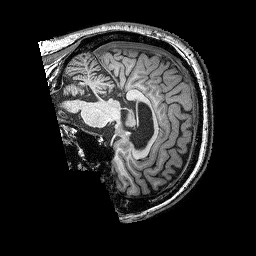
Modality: T1w
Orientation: sagittal
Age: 56
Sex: male
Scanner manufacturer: siemens
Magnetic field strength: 3 T
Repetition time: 2.25 s
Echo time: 0.00452 s